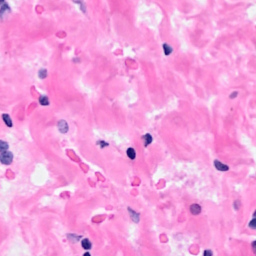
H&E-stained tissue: Breast